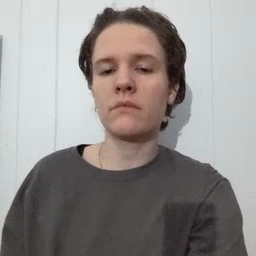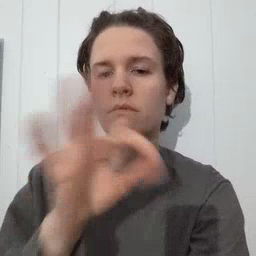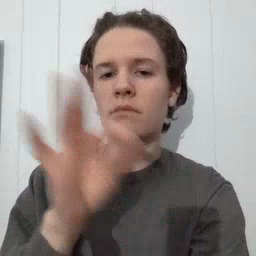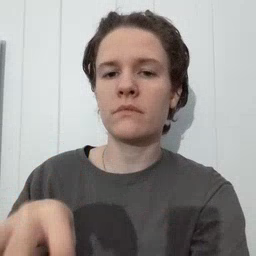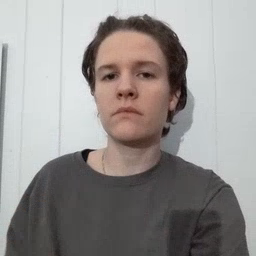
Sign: frenchfries